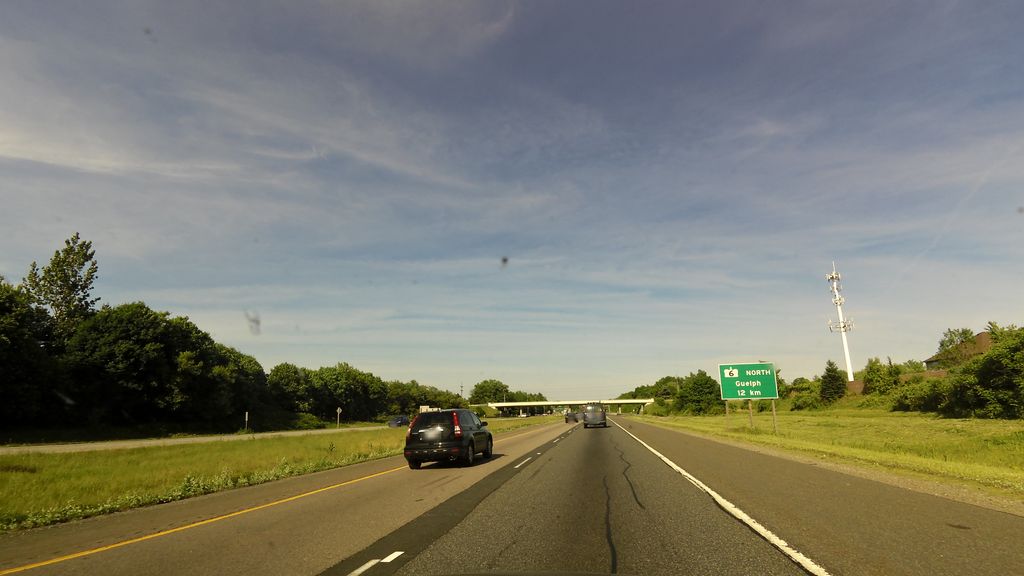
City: hamilton